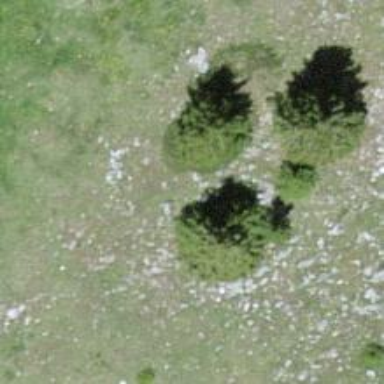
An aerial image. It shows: Needle-leaved tree in its natural environment.